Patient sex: M
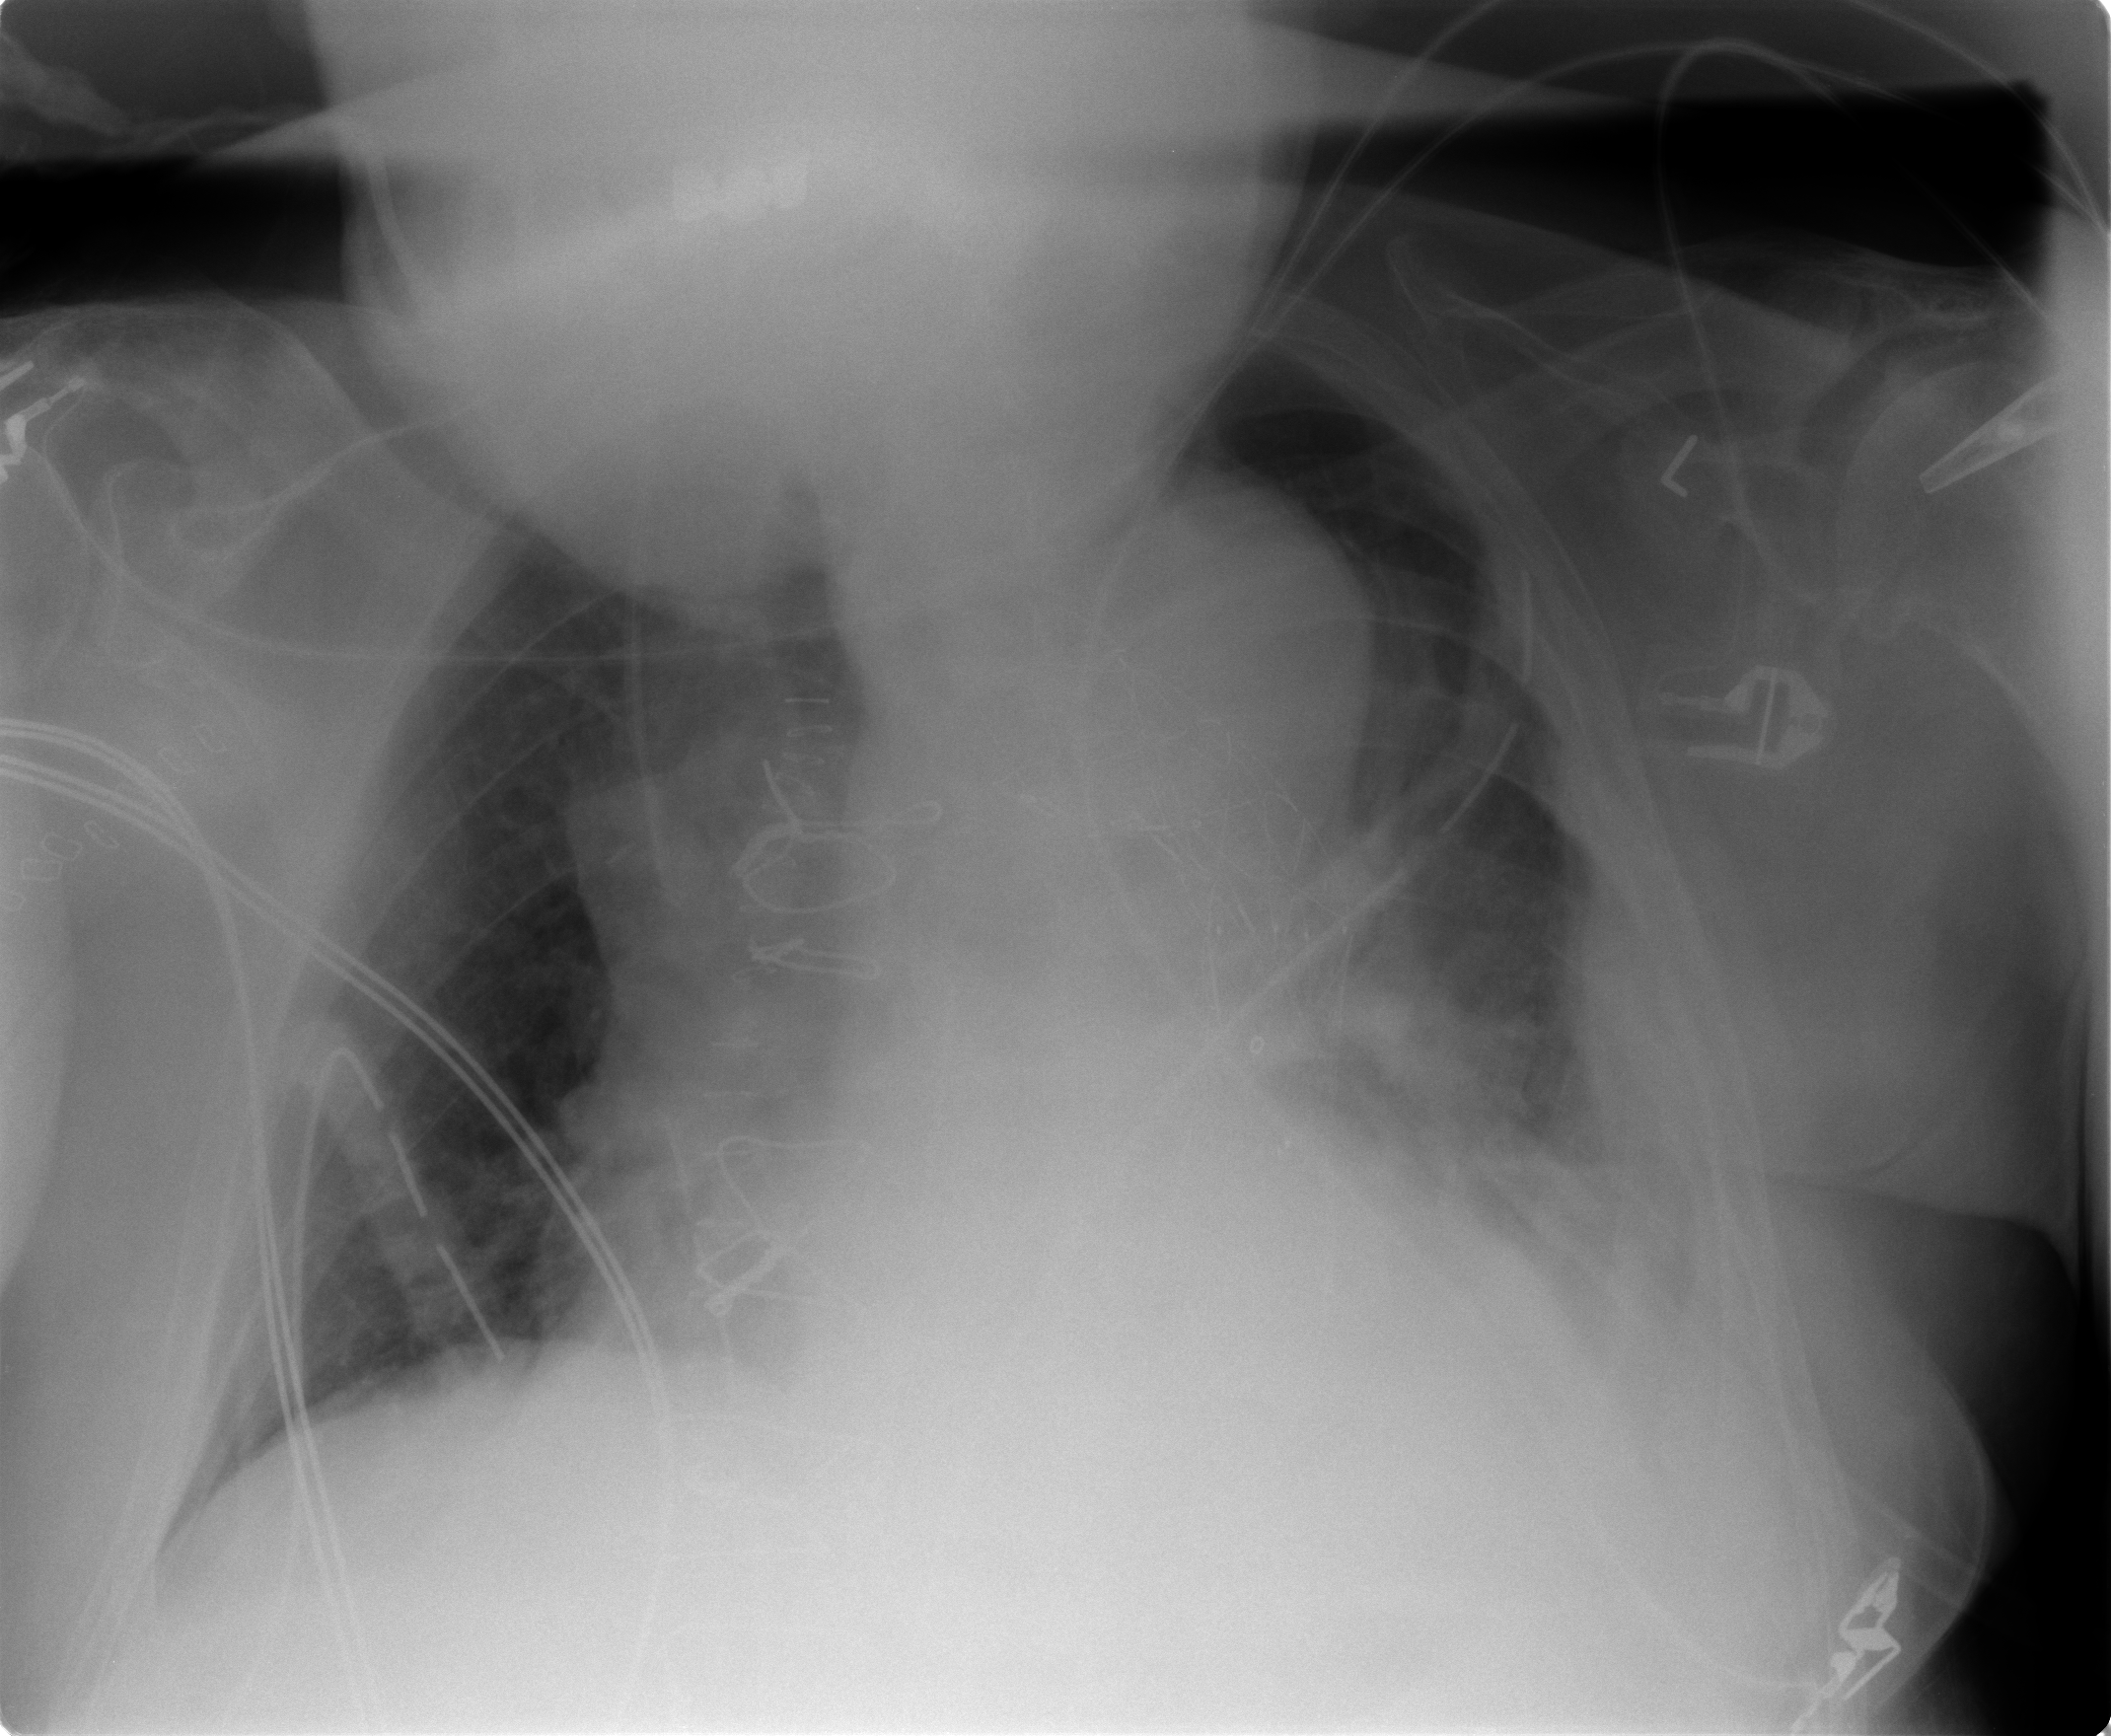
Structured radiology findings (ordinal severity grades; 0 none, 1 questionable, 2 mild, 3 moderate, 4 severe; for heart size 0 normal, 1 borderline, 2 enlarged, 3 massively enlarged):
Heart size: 2
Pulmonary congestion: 2
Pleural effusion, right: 0
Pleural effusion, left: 2
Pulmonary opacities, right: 0
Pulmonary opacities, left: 2
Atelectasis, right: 0
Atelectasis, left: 3